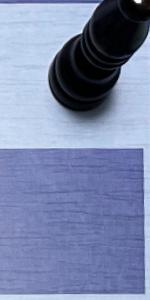
Label: Empty